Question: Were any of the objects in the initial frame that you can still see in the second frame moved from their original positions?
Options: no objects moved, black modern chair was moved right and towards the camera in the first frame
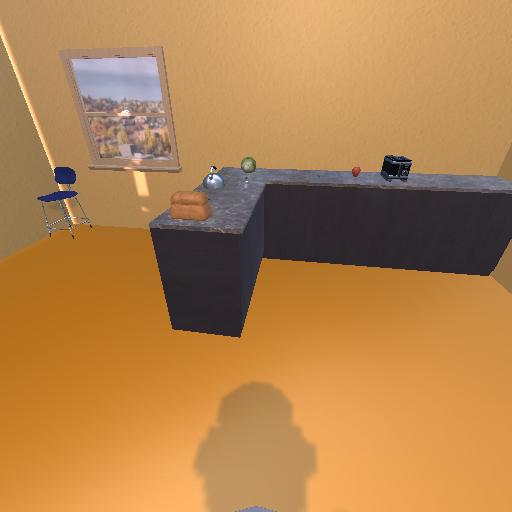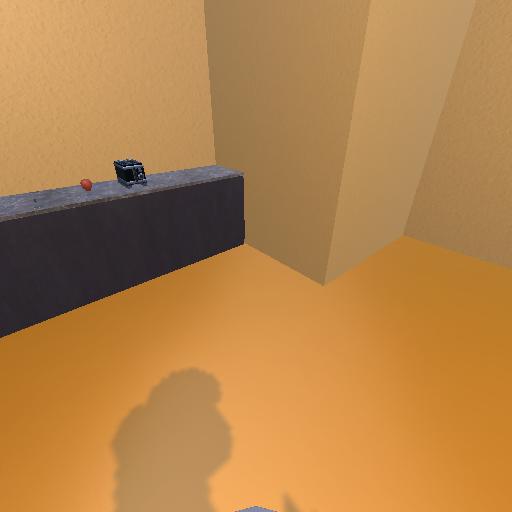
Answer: no objects moved